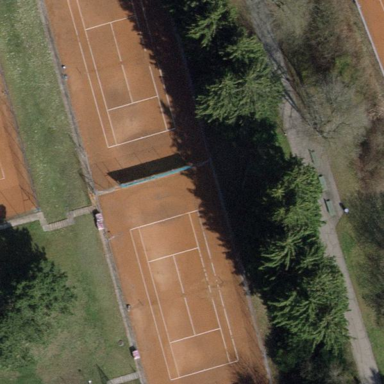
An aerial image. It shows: Sandy tennis court.